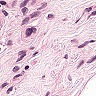
Metastatic tissue present: yes